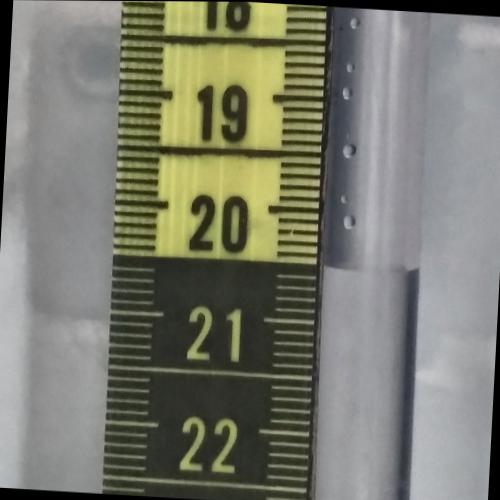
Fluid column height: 20.5 cm